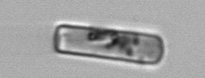
Label: Guinardia_delicatula